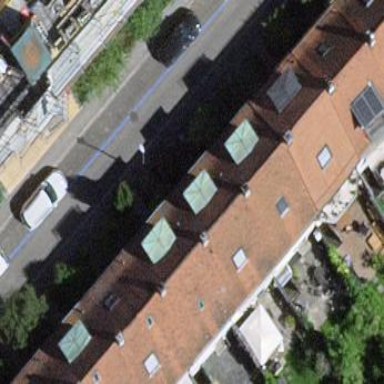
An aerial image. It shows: Terrace building.